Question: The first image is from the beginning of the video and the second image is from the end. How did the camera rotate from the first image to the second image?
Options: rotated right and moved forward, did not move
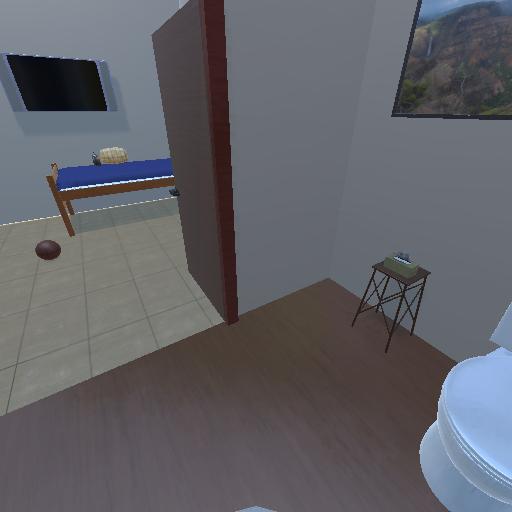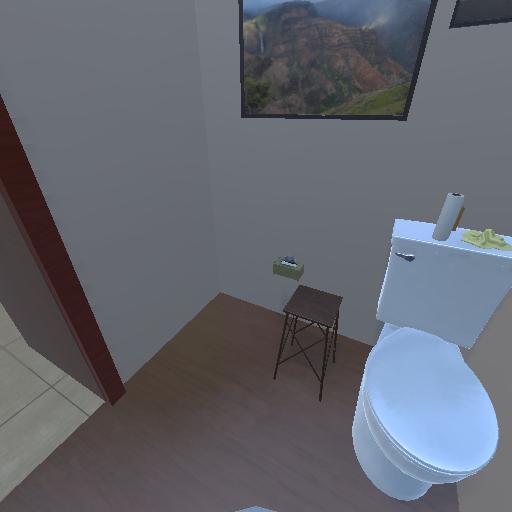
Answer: rotated right and moved forward